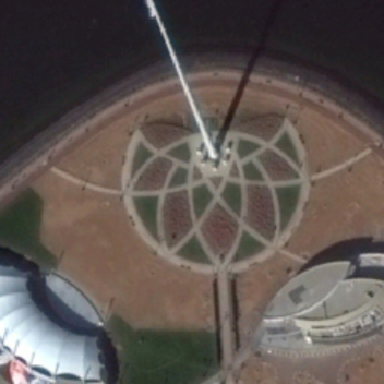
There are two unique palaces of squares .